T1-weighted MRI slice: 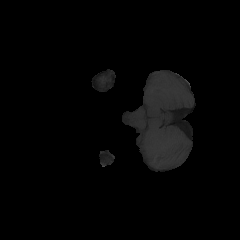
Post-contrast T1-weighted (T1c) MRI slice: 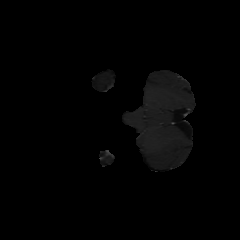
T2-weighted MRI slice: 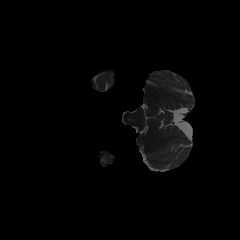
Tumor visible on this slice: no